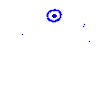
Particle: kaon